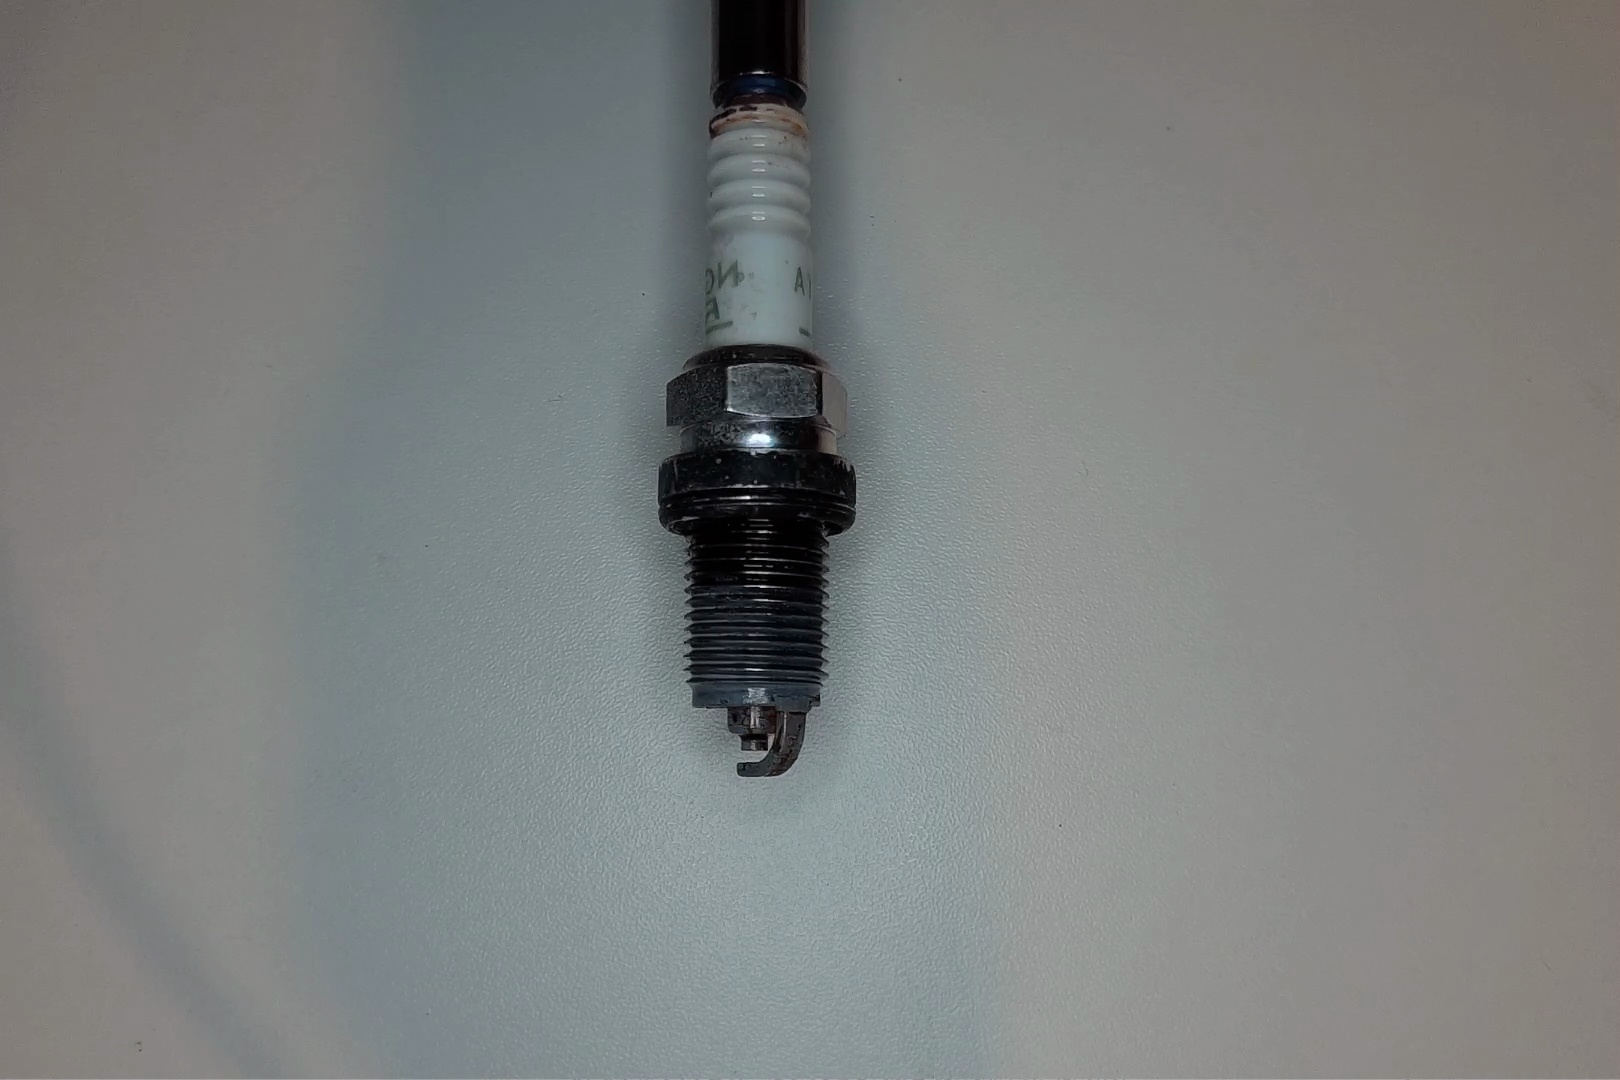
Label: anomaly